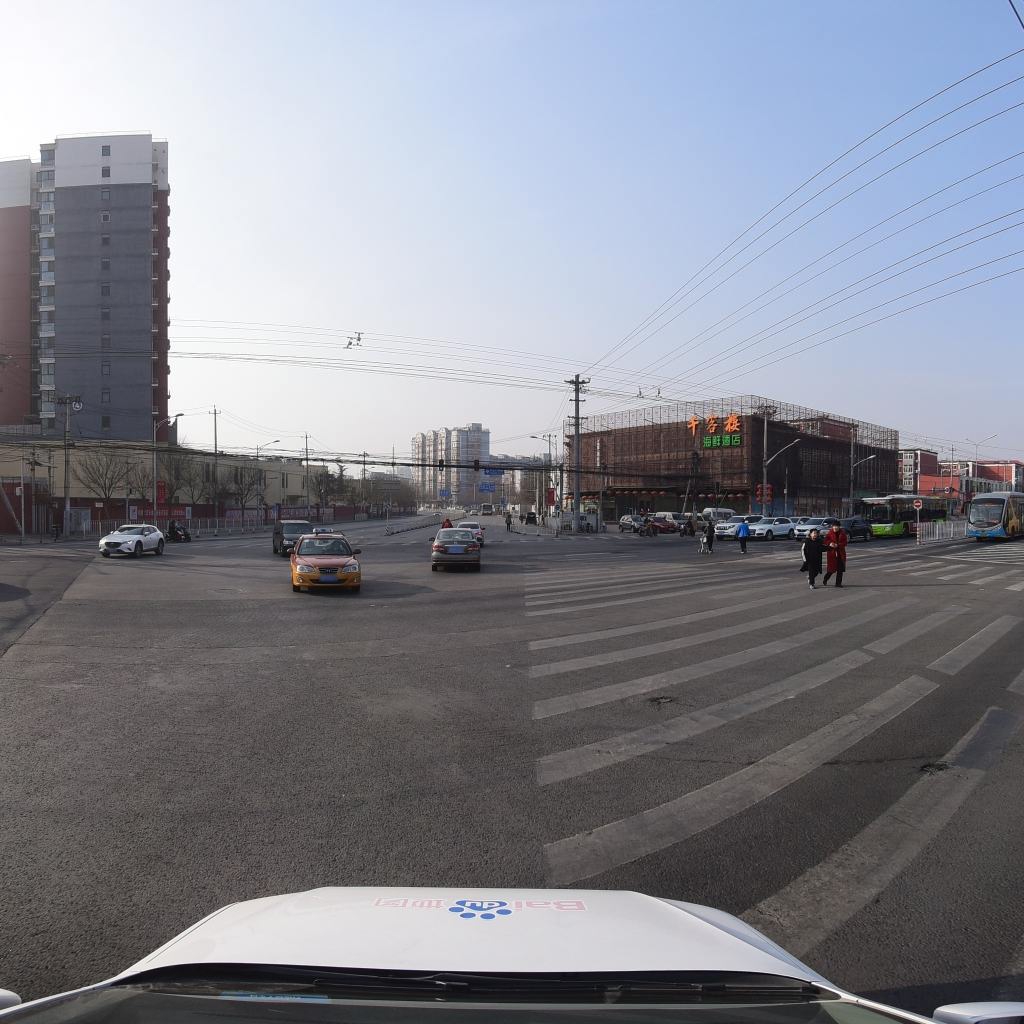
Region: Fengtai
Road damage annotations: transverse crack, longitudinal crack, transverse crack, pothole, pothole, manhole cover, transverse crack